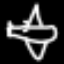
Label: airplane